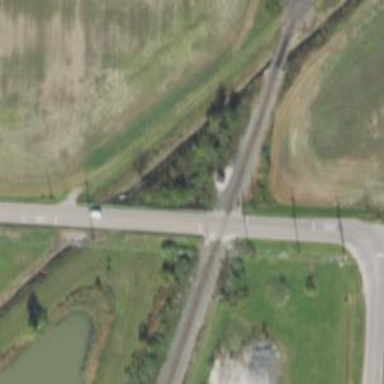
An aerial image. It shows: Railway level crossing.